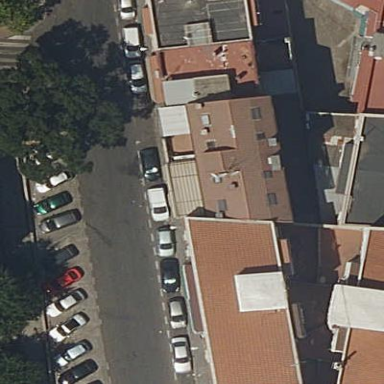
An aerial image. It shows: Building.